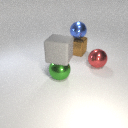
large green metal sphere in front of large brown metal cube